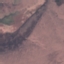
Label: HerbaceousVegetation